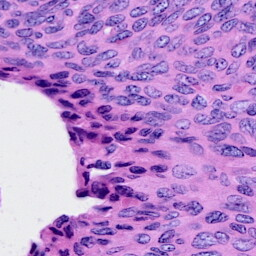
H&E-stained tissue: Cervix